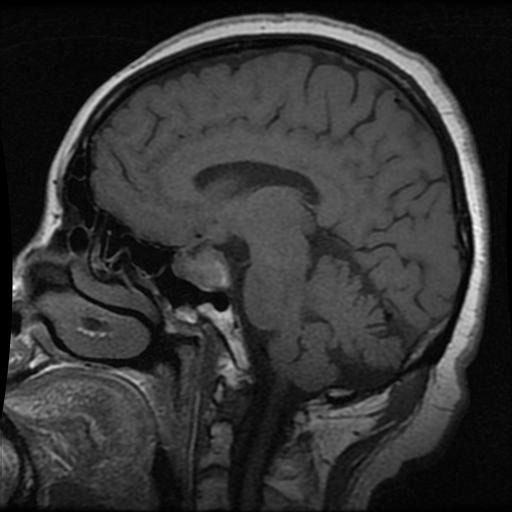
Label: pituitary